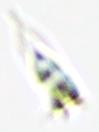
Label: Tintinnid